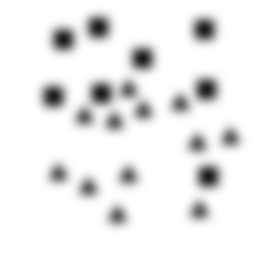
Squares: 8
Triangles: 12
Stars: 0
Total shapes: 20